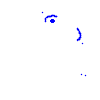
Particle: proton